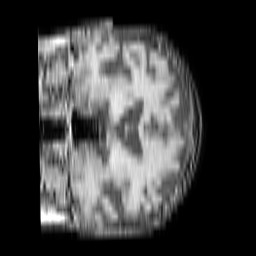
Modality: T1w
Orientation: coronal
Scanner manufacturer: philips
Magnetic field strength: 1.5 T
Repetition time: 0.191 s
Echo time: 0.001867 s